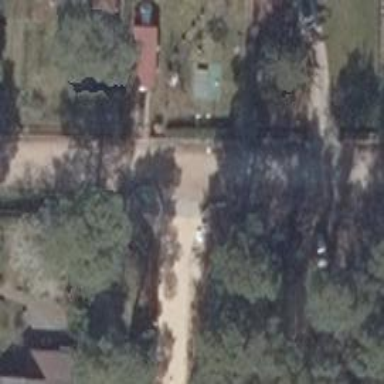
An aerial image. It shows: Residential road with ground surface. It has sidewalk.